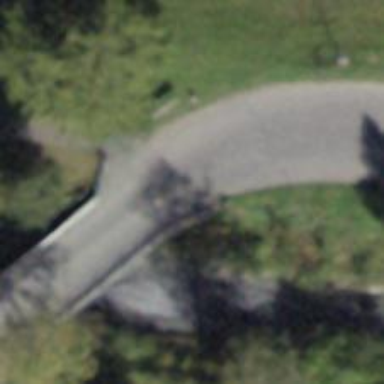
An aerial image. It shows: Unclassified road with asphalt surface is on bridge.